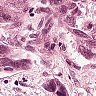
Metastatic tissue present: yes